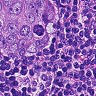
Metastatic tissue present: yes